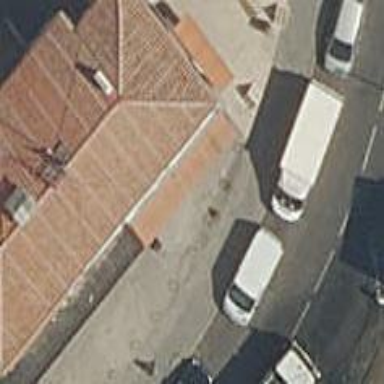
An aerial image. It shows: Greengrocer shop.